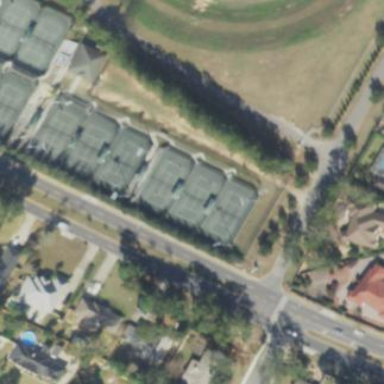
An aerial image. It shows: Tennis court on pitch designated for leisure land.